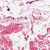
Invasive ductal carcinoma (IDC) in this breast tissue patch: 0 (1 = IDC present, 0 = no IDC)